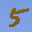
Label: 5